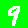
Digit: 9